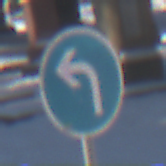
Verkehrszeichen: VorgeschriebeneFahrtrichtungLinks
Umgebung: Outdoor, Special
Tageszeit: MorningAfternoon
Wetter: Clear
Licht: Natural
Jahreszeit: Winter
Kontrast: HighContrast